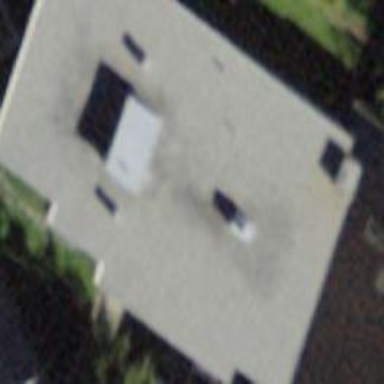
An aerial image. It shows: Flat-roofed building.